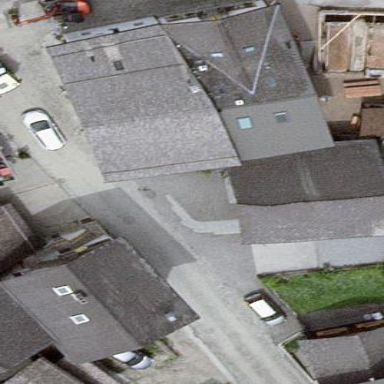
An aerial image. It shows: Bakery located in building.